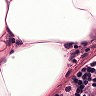
Metastatic tissue present: no